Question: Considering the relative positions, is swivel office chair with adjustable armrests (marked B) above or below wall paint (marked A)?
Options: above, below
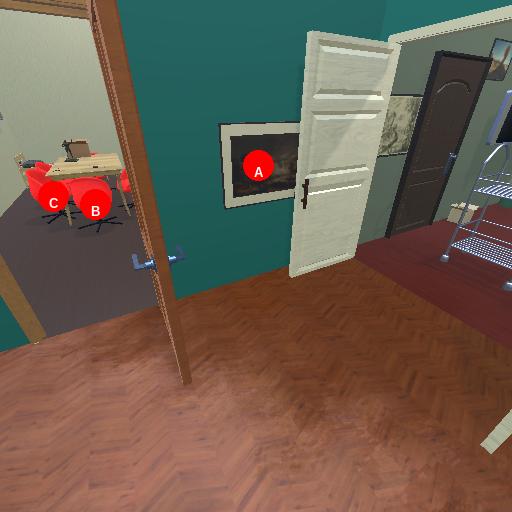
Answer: above